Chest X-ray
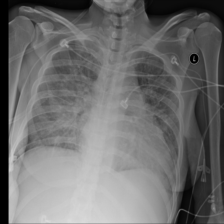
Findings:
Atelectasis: negative
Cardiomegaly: negative
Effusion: negative
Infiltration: positive
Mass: negative
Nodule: positive
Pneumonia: negative
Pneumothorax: negative
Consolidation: negative
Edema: negative
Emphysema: negative
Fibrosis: negative
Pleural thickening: negative
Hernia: negative